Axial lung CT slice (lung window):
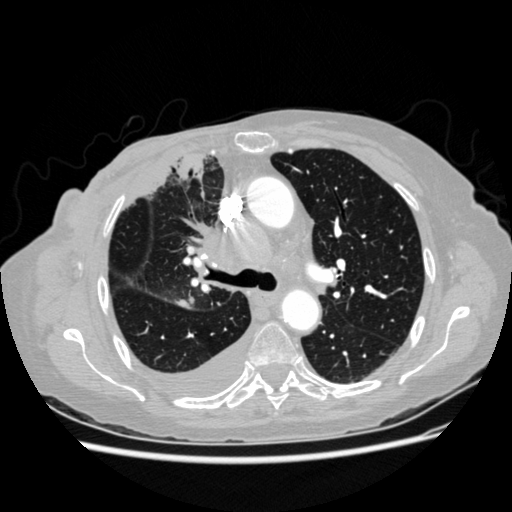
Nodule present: yes
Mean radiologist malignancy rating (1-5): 4